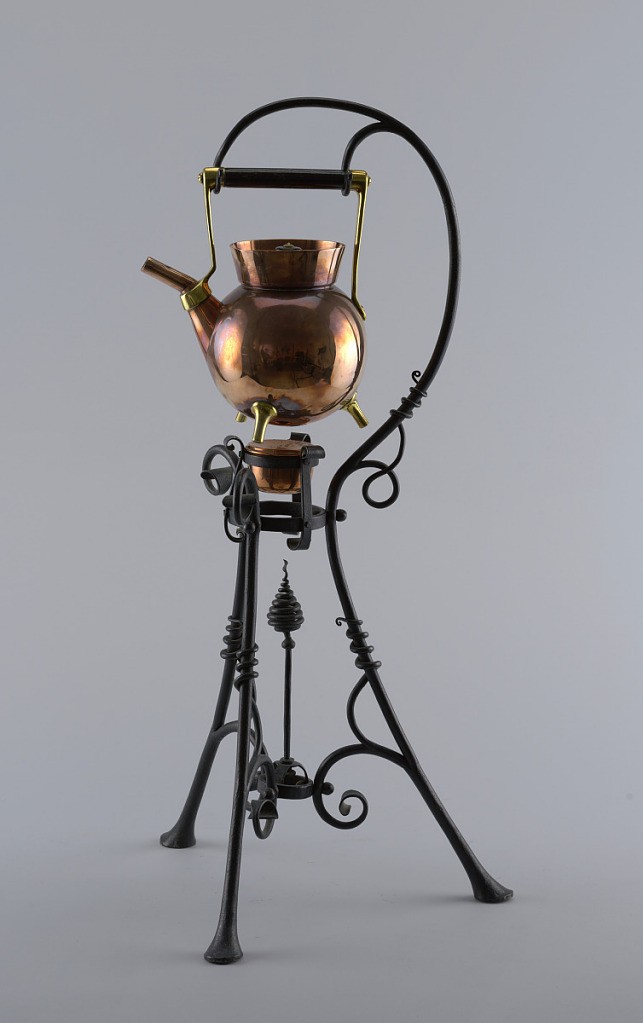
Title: Kettle and stand
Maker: Christopher Dresser, Scottish, 1834–1904
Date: ca. 1885
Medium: copper, brass, ebony (kettle), wrought iron (stand)
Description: Wrought iron stand (d) on three legs, with tendril curls of iron to create struts between legs, and to form overhanging curved handle. Globular copper kettle (a) with flared neck, angled spout, and three legs, with inset lid (b) with turned ebony finial. Pot with brass handles and cylindrical ebony handle, which hangs from overhanging iron stand above a copper burner (c).